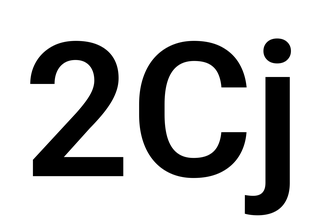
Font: Roboto_SemiBold